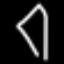
Label: diamond